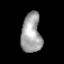
Tissue: lung
Cell type: T cells
Senescence score: 0.2218
Nuclear area (px): 781
Mean DAPI intensity: 161.585